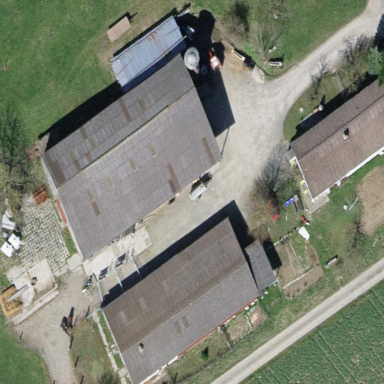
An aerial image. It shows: Gabled roof on farm auxiliary building.